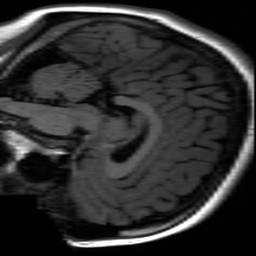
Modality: inplaneT1
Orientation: sagittal
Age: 20
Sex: female
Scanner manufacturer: ge
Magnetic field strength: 3 T
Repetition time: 2.499 s
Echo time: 0.02513 s